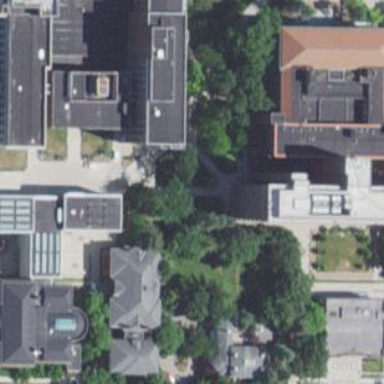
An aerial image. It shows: Building that serves as library.